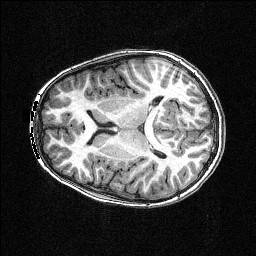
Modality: T1w
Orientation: axial
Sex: male
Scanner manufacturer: siemens
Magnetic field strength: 3 T
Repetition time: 2.3 s
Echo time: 0.00336 s